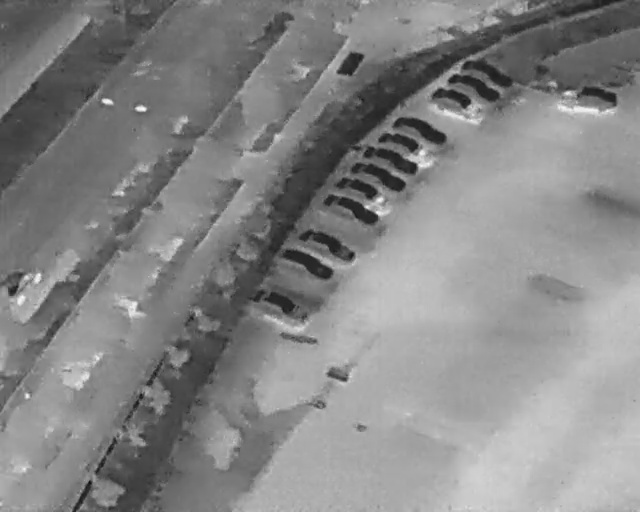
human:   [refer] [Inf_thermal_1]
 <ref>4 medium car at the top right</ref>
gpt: <box>[[69, 14, 72, 23, 22], [72, 11, 75, 22, 22], [74, 8, 78, 19, 22], [89, 13, 94, 25, 2]]</box>

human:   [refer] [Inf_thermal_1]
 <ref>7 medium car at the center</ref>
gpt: <box>[[41, 53, 45, 66, 24], [46, 45, 49, 57, 24], [49, 41, 52, 53, 24], [53, 34, 56, 46, 24], [55, 31, 58, 42, 25], [58, 28, 60, 39, 24], [59, 25, 62, 37, 22]]</box>

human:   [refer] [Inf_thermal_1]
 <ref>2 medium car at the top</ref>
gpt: <box>[[61, 23, 63, 32, 22], [63, 19, 67, 30, 22]]</box>

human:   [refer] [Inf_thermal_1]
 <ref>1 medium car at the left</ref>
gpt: <box>[[0, 51, 6, 59, 2]]</box>